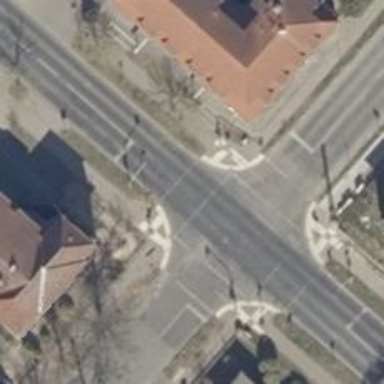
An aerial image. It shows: Footway with traffic signals at crossing.